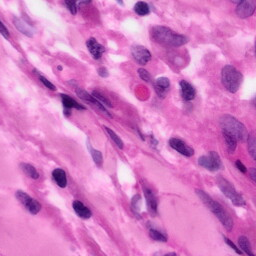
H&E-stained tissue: Pancreatic